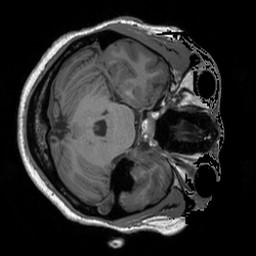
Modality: T1w
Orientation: axial
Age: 21
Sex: female
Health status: healthy
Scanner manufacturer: siemens
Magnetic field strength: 3 T
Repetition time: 1.9 s
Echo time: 0.00252 s